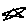
Label: star